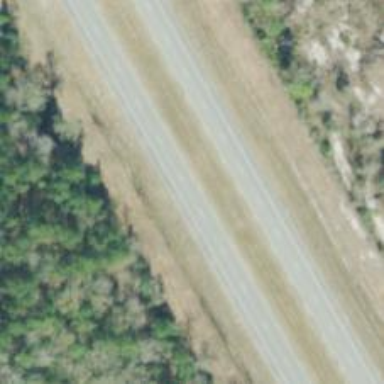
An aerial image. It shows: Expressway with asphalt surface and classified as primary highway.